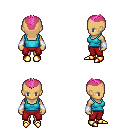
a pixel art fantasy rpg character, female body template, human, tanned skin, teal pirate shirt, red pants, pink short mohawk hairstyle, white cloth bracers, gold boots, four views (front, back, left, right), 2x2 character sprite sheet, small pixel art, hard edges, no anti-aliasing